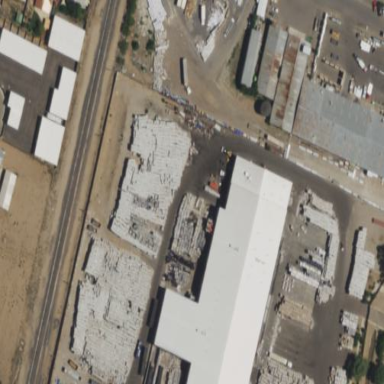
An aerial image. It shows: Warehouse.